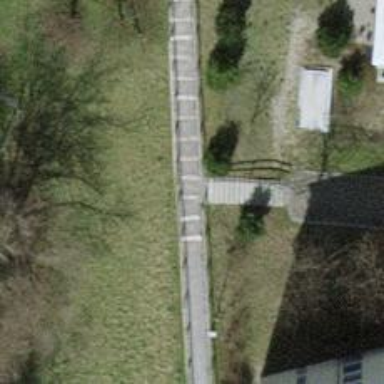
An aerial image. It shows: Set of steps on the road.